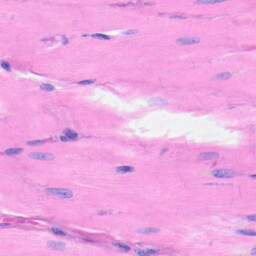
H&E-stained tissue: Heart